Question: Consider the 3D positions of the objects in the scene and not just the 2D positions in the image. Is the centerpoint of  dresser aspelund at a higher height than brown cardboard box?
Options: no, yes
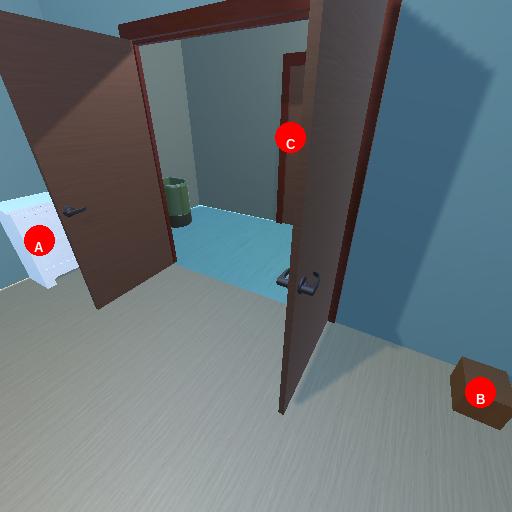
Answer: no